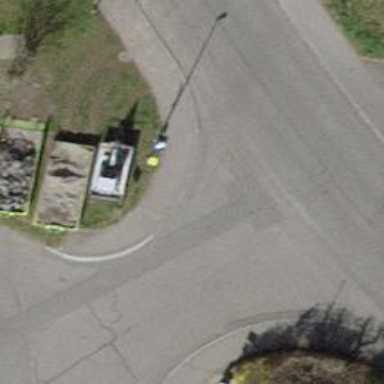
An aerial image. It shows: Post box.